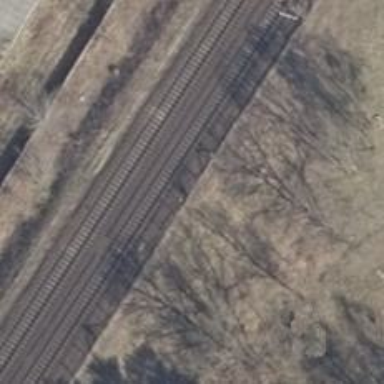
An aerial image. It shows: Railway signal.